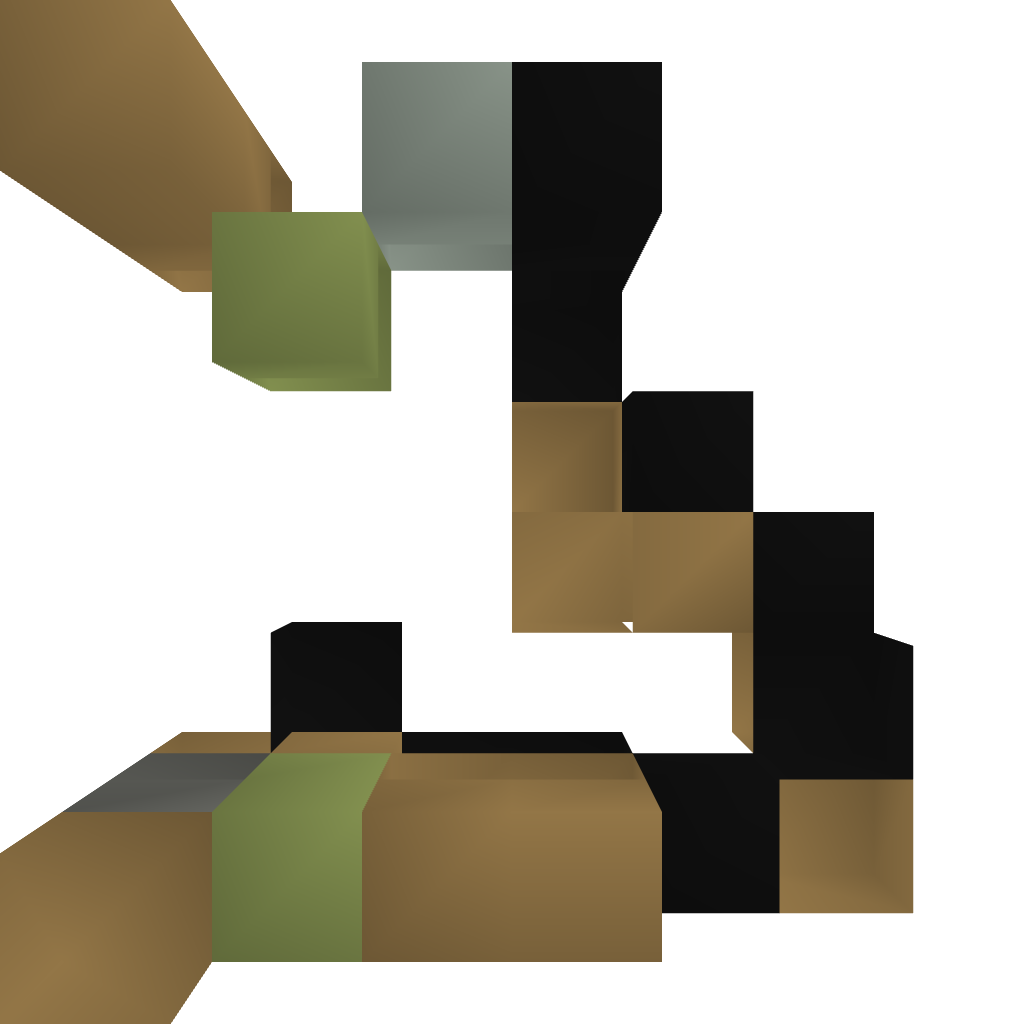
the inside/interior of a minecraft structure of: Cocobean farm